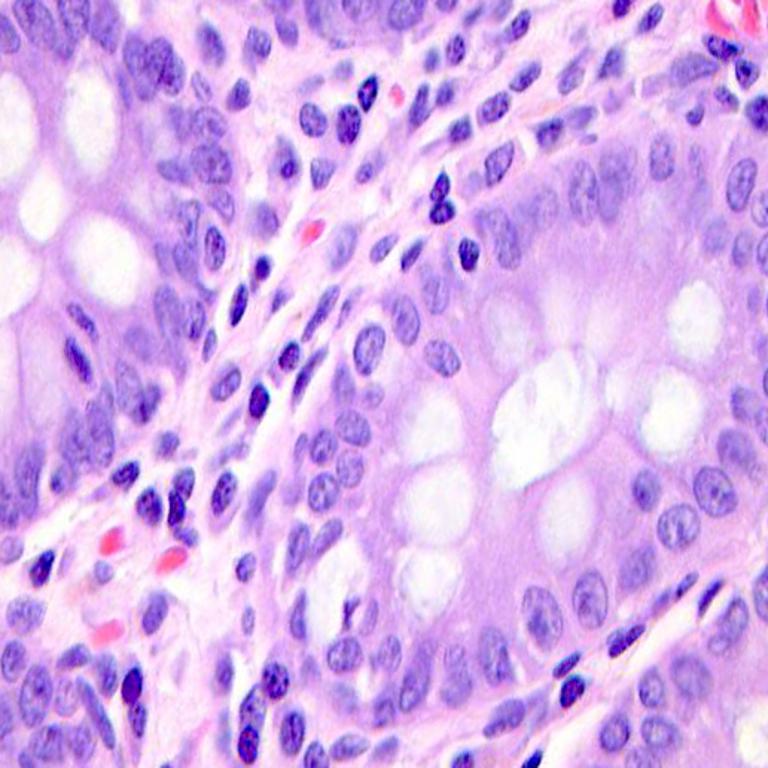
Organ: colon
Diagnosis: benign